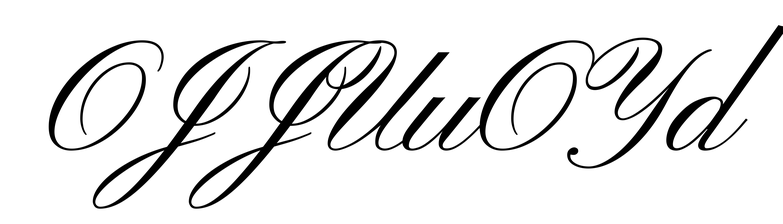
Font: PinyonScript-Regular